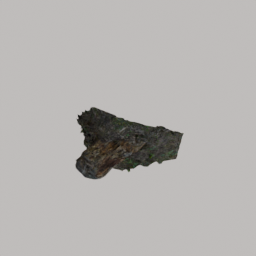
Label: nature